Interaction volume radius: 10 \u00c5
Interaction volume height: 25 \u00c5
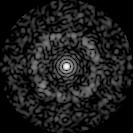
Disorder parameter: 0.7937